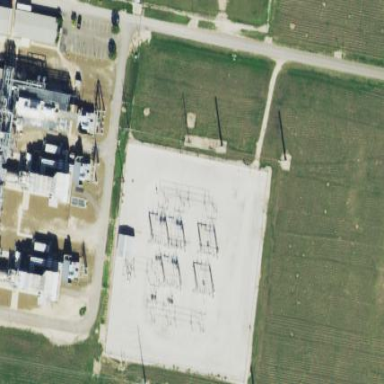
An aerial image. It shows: Fenced power substation at the transmission level.